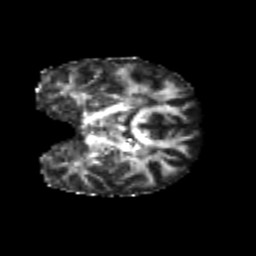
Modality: FA
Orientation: coronal
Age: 24
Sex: male
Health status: healthy
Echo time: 0.074 s